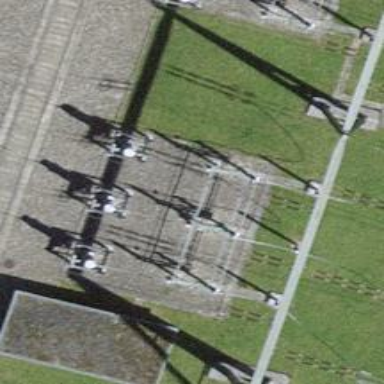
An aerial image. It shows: Three power lines with cables.